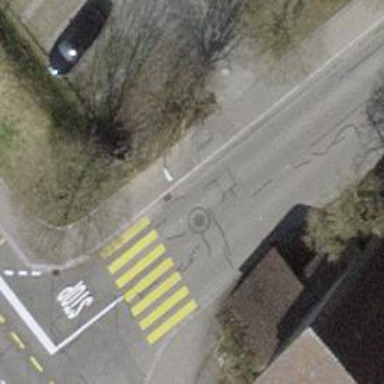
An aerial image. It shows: Street cabinet of man-made origin.